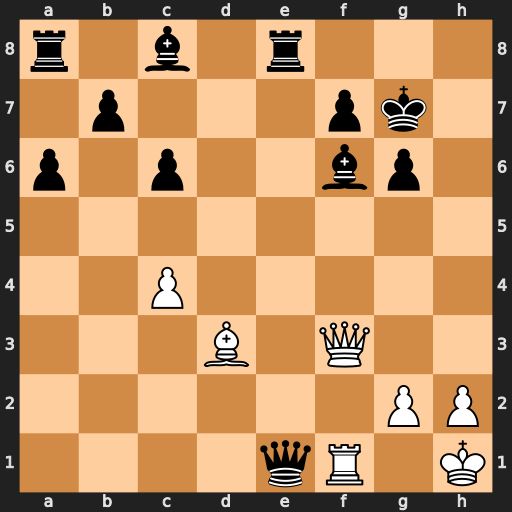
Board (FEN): r1b1r3/1p3pk1/p1p2bp1/8/2P5/3B1Q2/6PP/4qR1K
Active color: w
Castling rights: -
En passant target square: -
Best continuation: Qxf6+ Kh6 Qf4+ Kh5 g3 Bg4 Rxe1 Rxe1+ Kg2